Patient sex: F
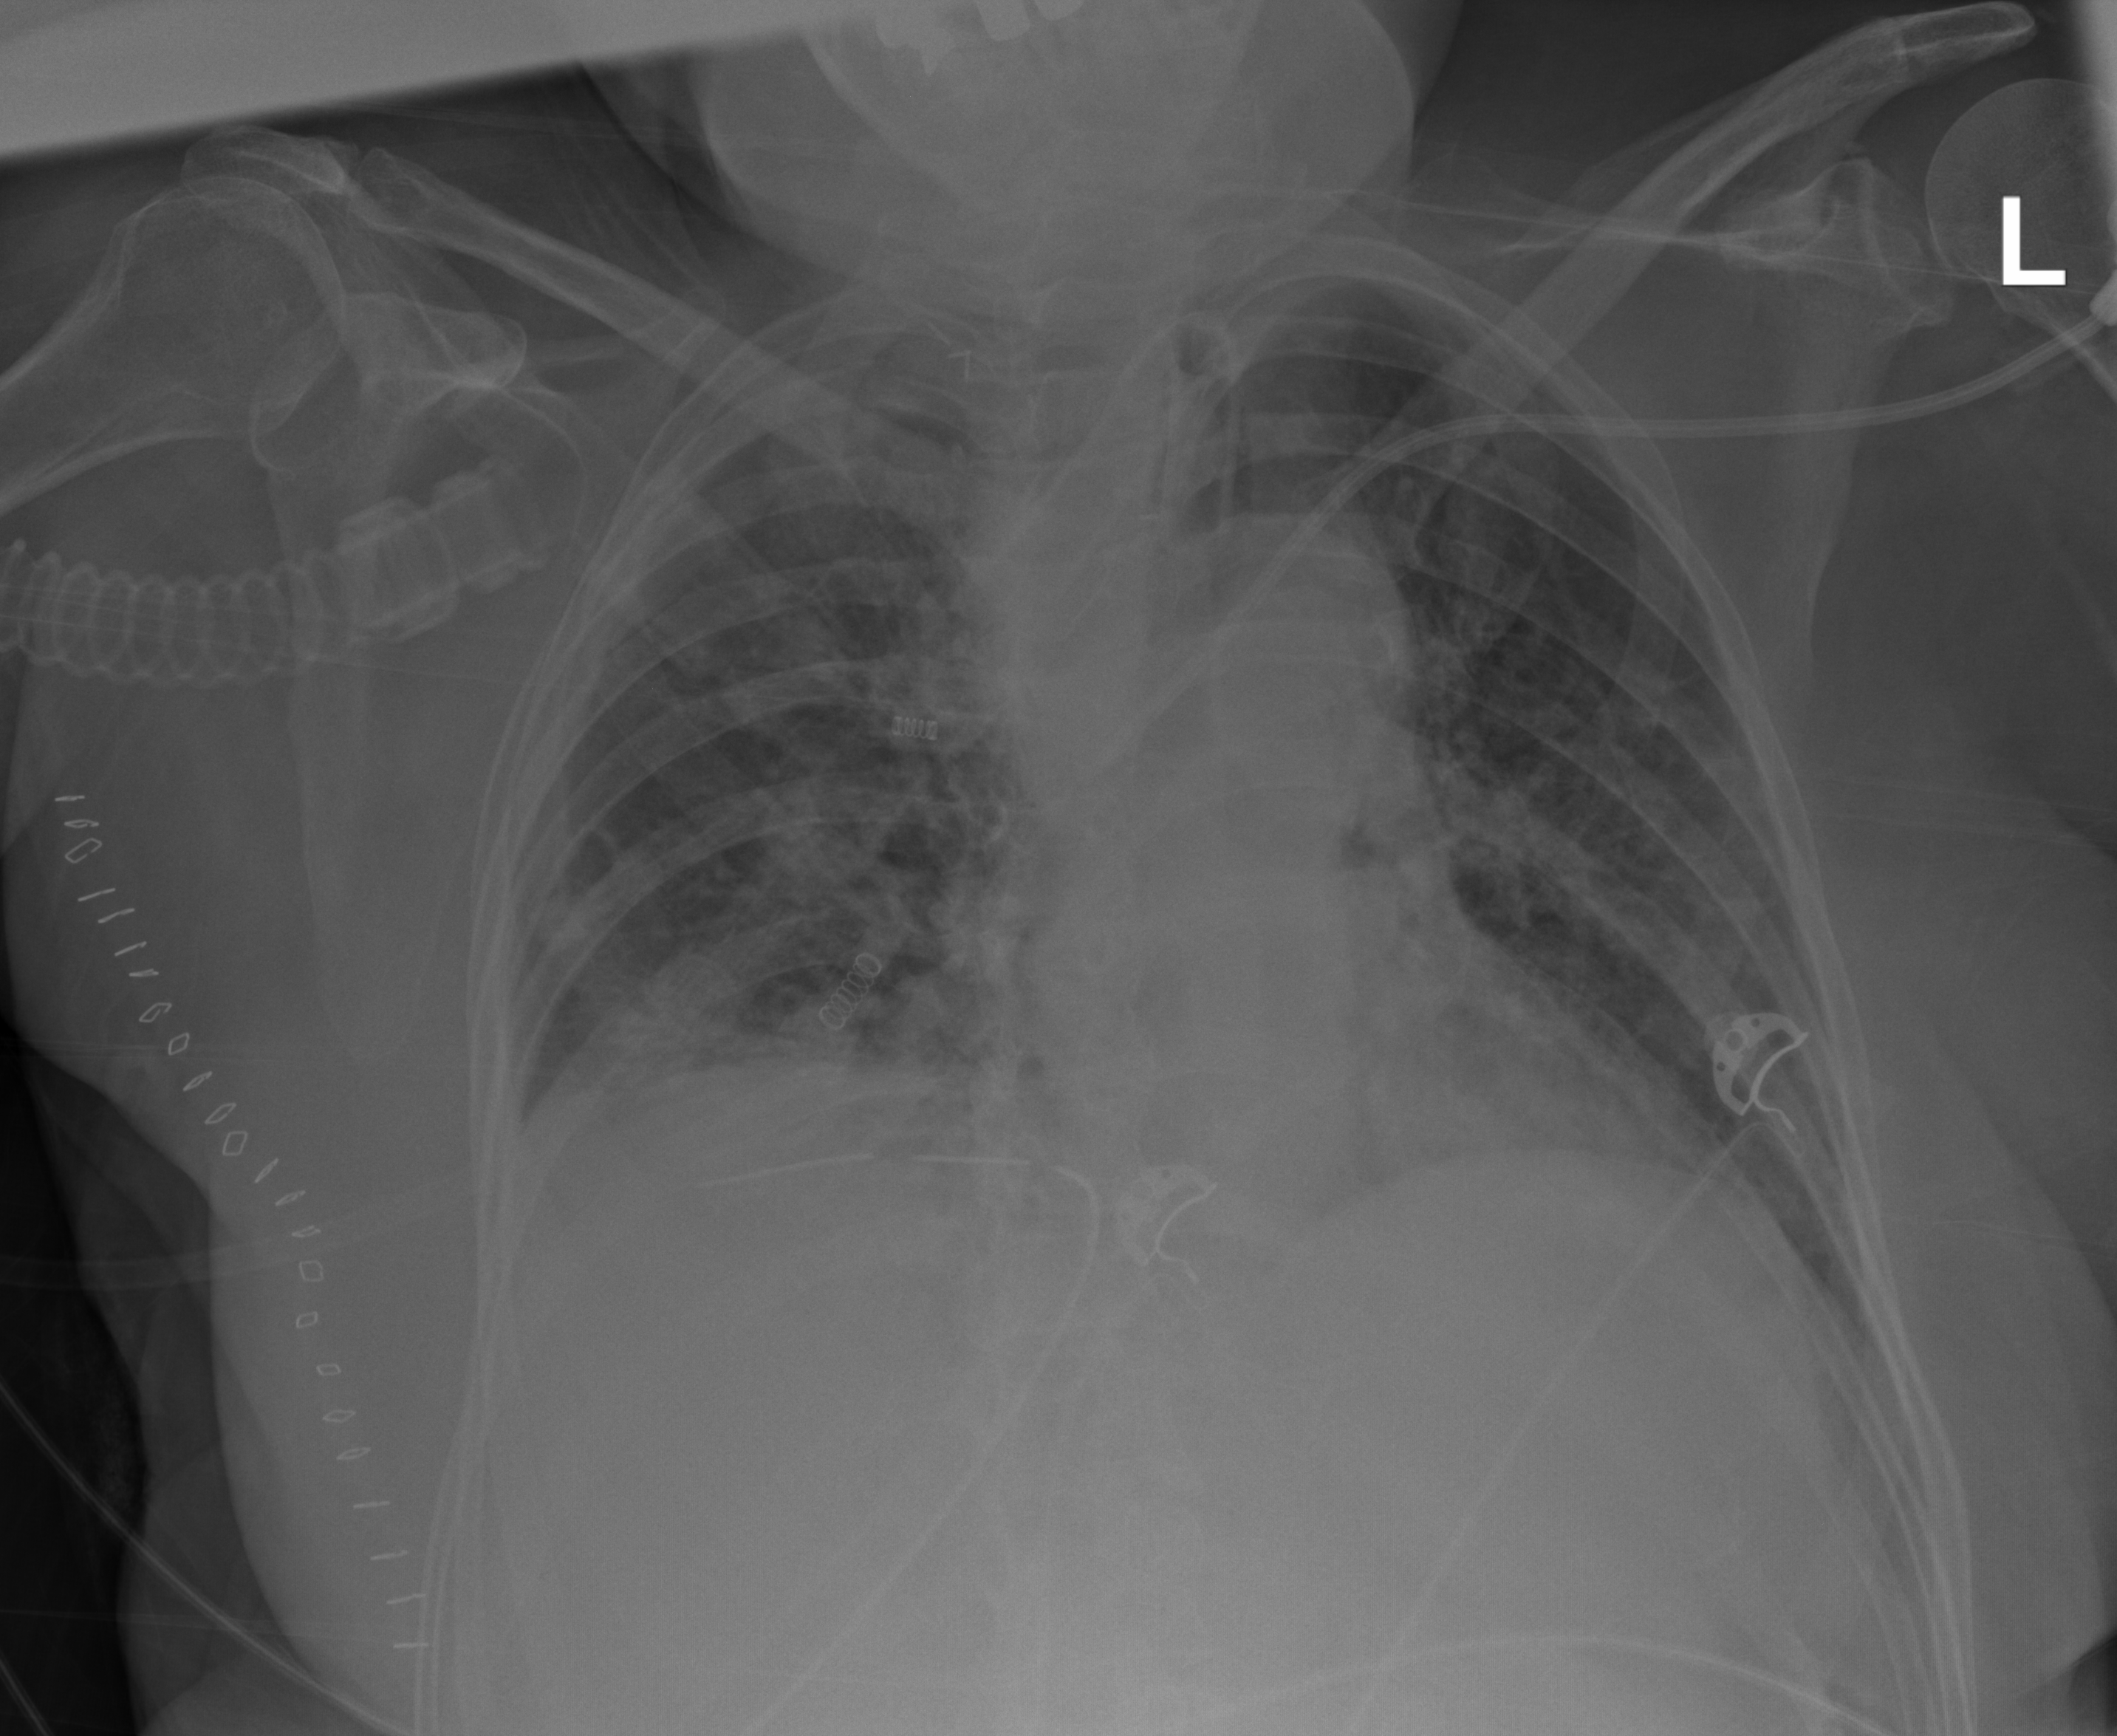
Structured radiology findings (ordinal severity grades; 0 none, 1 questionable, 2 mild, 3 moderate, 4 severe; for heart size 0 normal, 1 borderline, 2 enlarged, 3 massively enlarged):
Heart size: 0
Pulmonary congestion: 1
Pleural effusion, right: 1
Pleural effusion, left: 0
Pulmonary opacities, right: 2
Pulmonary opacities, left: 2
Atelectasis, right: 2
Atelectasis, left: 1